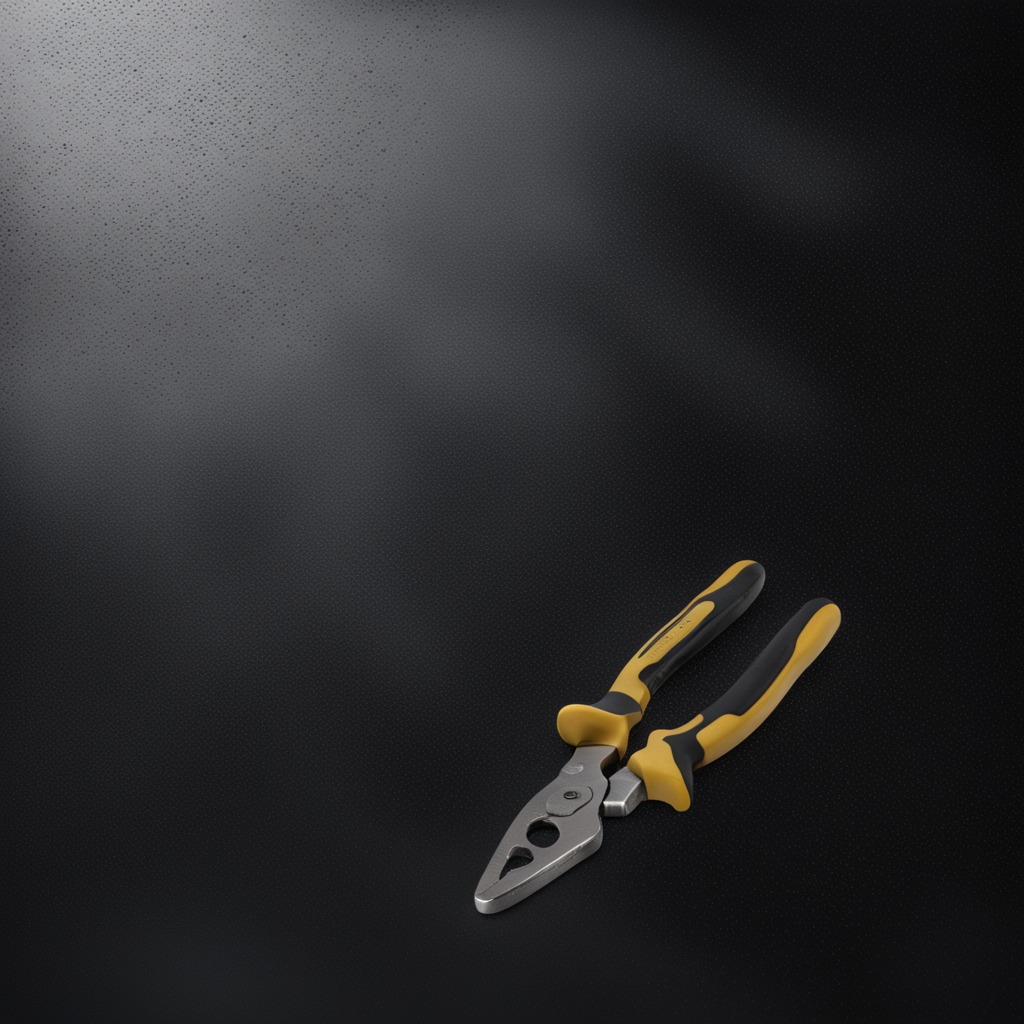
A plier lies on a clean granite tabletop covered with a black rubber mat inside a workshop under bright overhead lighting crisp shadows high clarity worn but beneath the mat.